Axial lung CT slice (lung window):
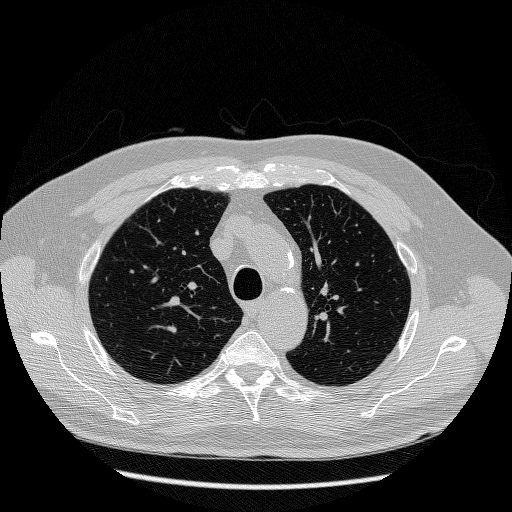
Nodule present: no